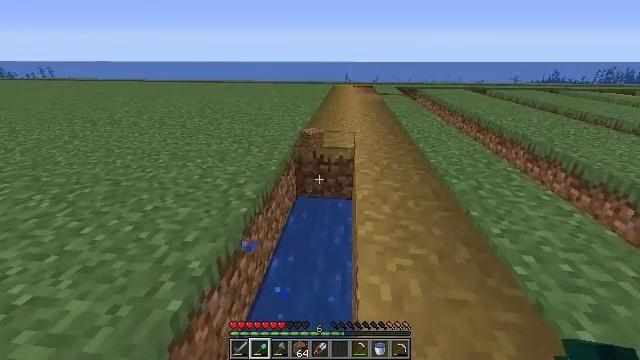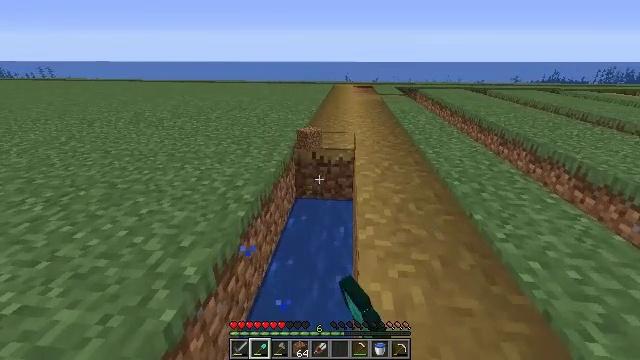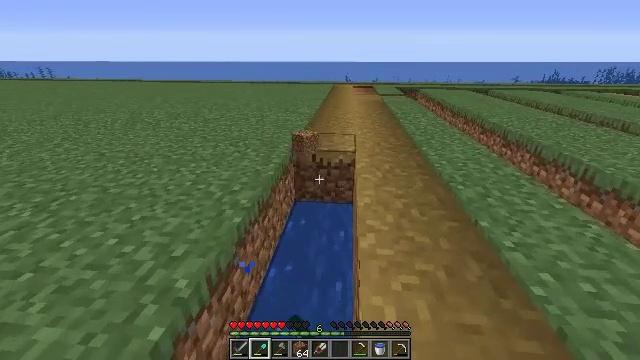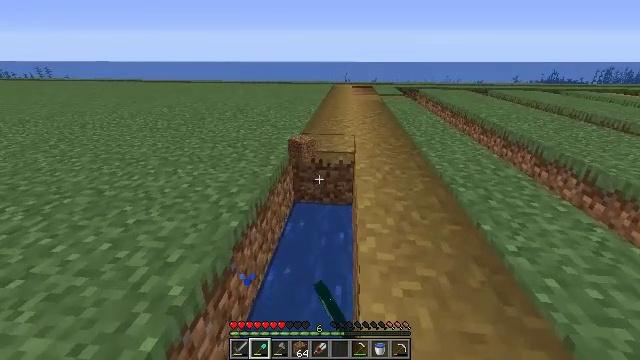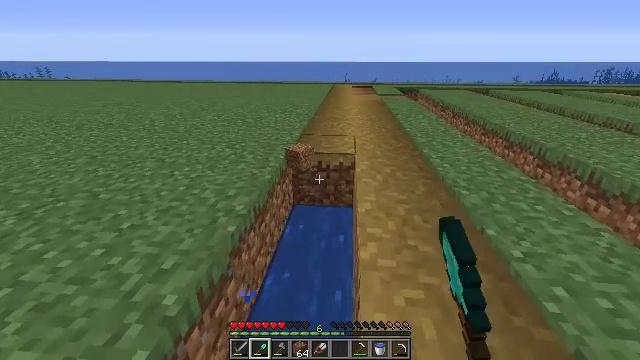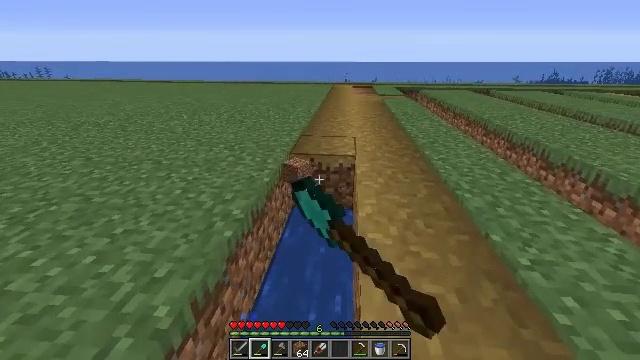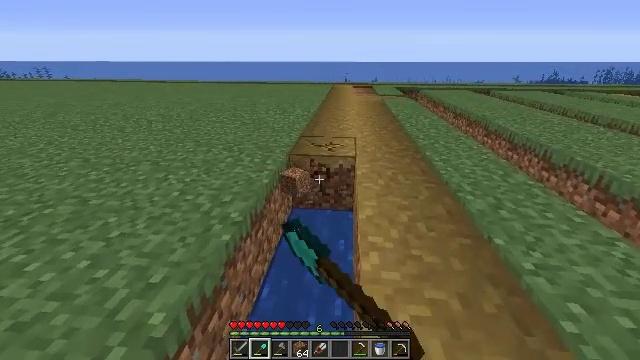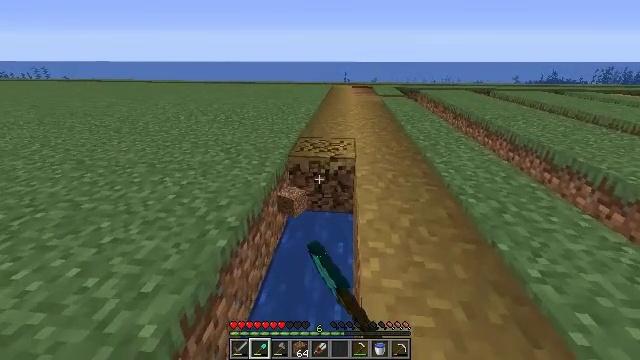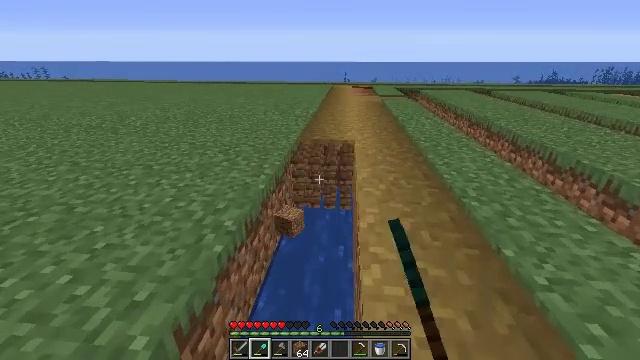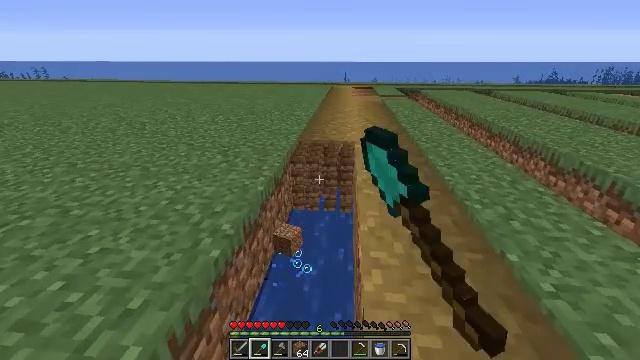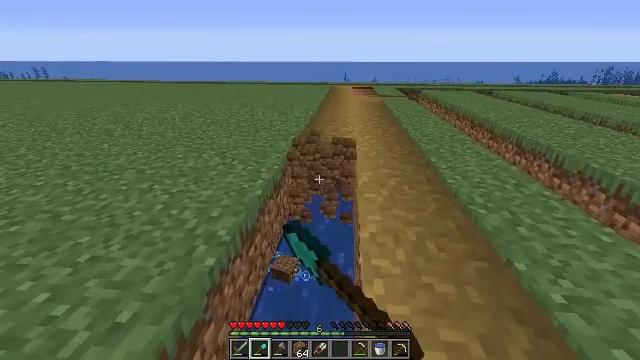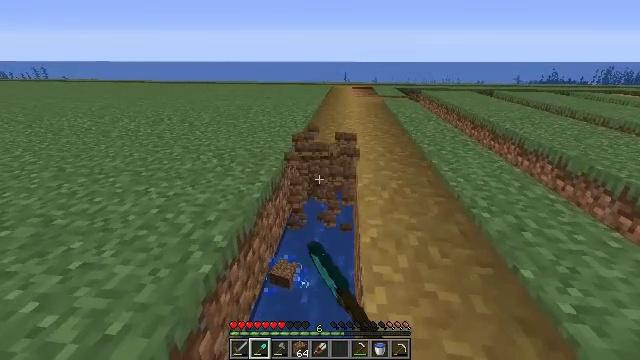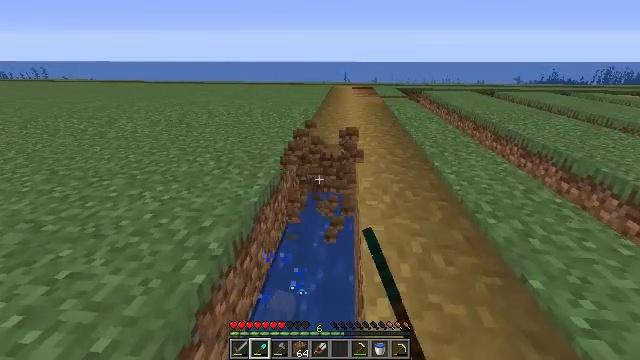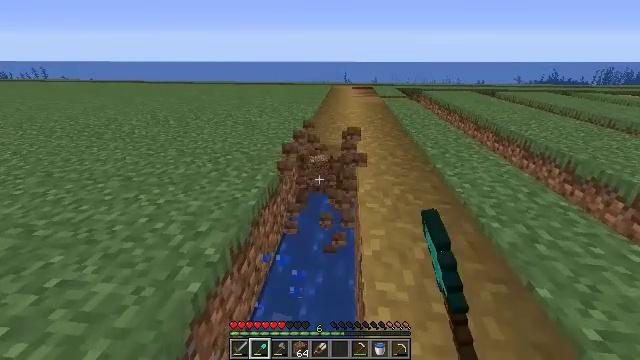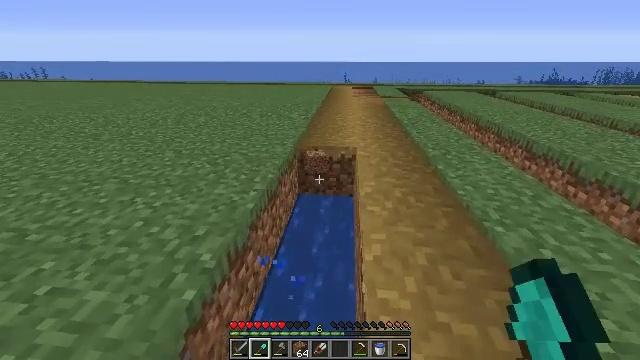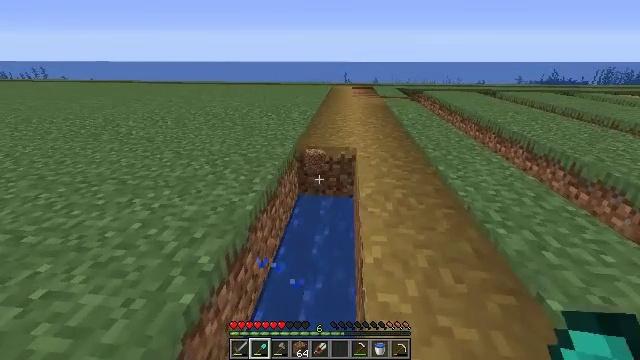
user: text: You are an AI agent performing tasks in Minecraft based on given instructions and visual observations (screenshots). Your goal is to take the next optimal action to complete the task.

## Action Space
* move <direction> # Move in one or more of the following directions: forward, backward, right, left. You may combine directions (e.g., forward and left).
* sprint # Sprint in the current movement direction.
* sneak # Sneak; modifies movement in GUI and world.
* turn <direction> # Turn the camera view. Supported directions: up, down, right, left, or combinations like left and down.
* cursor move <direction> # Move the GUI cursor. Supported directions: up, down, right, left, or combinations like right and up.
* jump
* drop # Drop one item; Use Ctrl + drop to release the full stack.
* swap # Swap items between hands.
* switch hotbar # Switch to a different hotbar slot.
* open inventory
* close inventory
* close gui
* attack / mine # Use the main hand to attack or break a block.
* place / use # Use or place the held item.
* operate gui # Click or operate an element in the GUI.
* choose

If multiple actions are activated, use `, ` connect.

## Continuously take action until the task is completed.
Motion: motion action
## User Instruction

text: Attack the grass path to restore it to dirt.
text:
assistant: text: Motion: move forward, sneak, attack / mine
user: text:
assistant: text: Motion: move forward, sneak, attack / mine
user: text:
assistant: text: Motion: move forward, sneak, attack / mine
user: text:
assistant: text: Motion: move forward, sneak, attack / mine
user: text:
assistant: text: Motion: move forward, sneak, attack / mine
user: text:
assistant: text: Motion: move forward, sneak, attack / mine
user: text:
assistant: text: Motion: move forward, sneak, attack / mine
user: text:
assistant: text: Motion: move forward, sneak, attack / mine
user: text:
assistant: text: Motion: move forward, sneak, attack / mine
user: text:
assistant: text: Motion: move forward, sneak, attack / mine
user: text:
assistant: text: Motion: move forward, sneak, attack / mine
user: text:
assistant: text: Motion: move forward, sneak, attack / mine
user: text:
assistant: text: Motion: move forward, sneak, attack / mine
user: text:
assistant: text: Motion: move forward, sneak, attack / mine
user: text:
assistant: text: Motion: move forward, sneak, attack / mine
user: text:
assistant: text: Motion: move forward, sneak, attack / mine
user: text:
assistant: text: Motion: move forward, sneak, attack / mine
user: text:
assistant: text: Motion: move forward, sneak, attack / mine
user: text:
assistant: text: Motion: move forward, sneak, attack / mine
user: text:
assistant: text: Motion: move forward, sneak, attack / mine
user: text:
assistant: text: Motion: move forward, sneak, attack / mine
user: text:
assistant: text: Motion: move forward, sneak, attack / mine
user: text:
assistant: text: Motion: move forward, sneak, attack / mine
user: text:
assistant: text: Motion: move forward, sneak, attack / mine
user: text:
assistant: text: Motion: move forward, sneak, attack / mine
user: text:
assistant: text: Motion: move forward, sneak, attack / mine
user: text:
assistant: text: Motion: move forward, sneak, attack / mine
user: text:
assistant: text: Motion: move forward, sneak, attack / mine
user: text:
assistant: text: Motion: move forward, sneak, attack / mine
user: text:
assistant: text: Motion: move forward, sneak, attack / mine